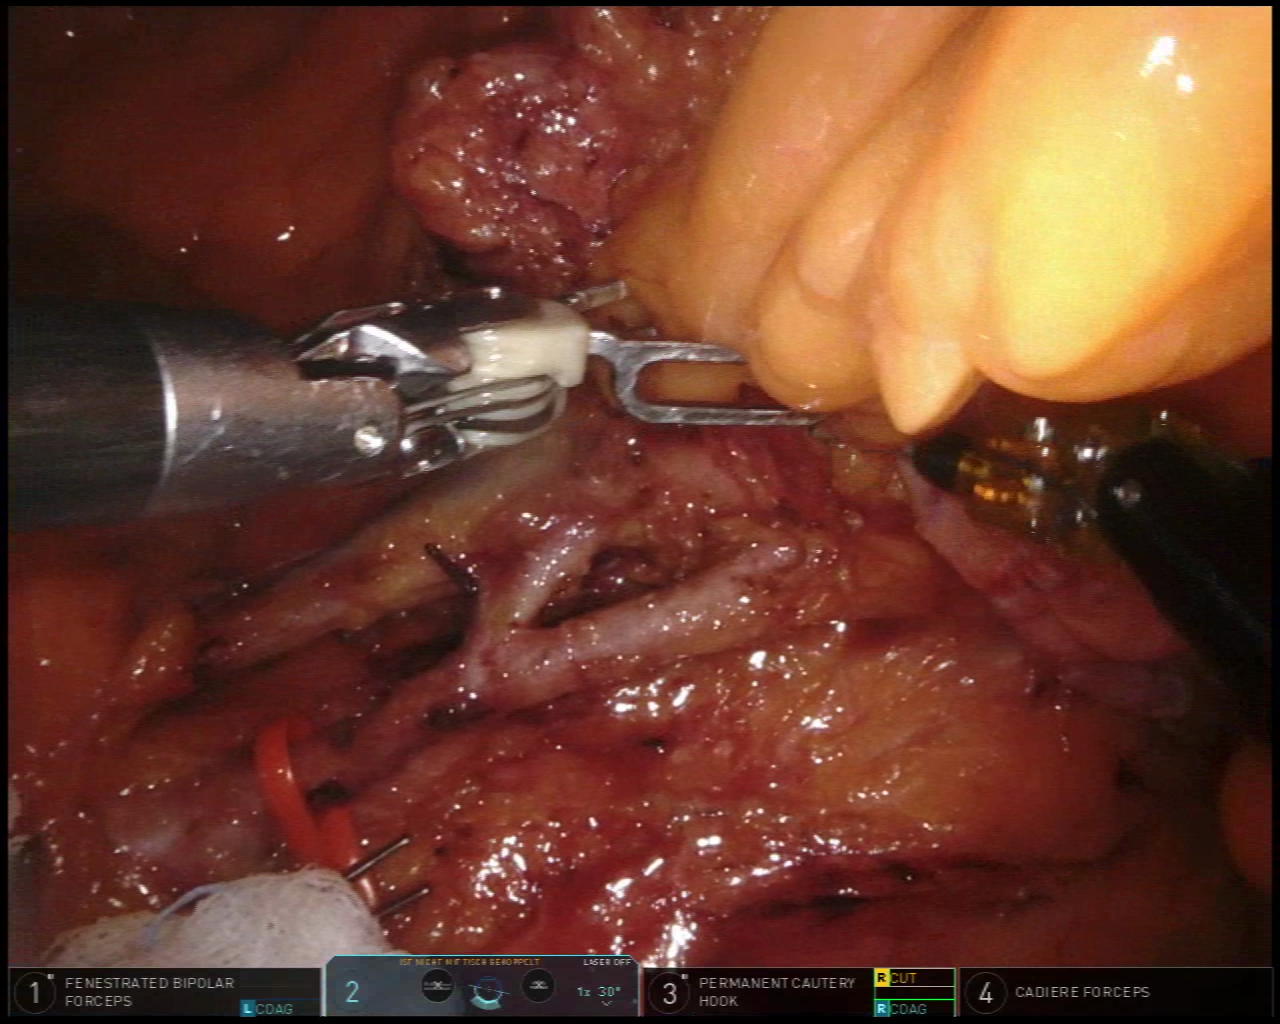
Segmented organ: intestinal_veins
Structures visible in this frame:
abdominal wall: no
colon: no
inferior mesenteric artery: yes
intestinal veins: yes
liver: no
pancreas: no
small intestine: no
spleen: no
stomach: no
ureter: no
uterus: no
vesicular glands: no